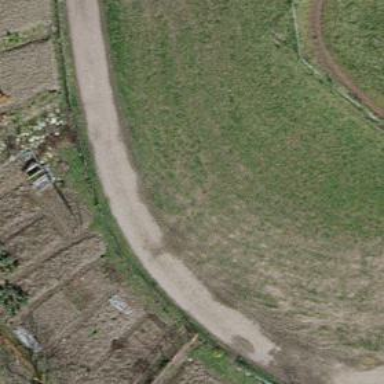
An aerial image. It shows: Compacted grade1 track road.